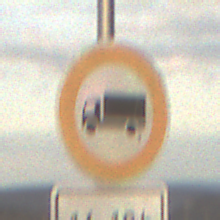
Verkehrszeichen: VerbotFuerKraftfahrzeugeUeberDreiKommaFuenfTonnen
Zusatzzeichen unten: ZeitangabenOhneBeschraenkungAufWochentage1
Umgebung: Outdoor, Nature
Tageszeit: SunriseSunset
Wetter: PartlyCloudy
Licht: Natural
Jahreszeit: NotSpecified
Kontrast: LowContrast